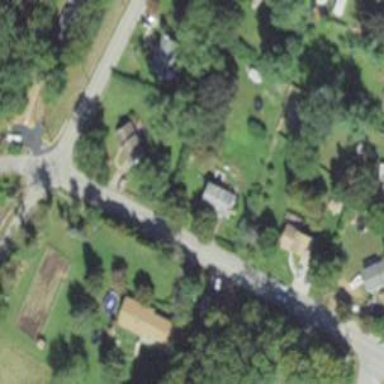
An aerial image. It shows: Residential driveway.